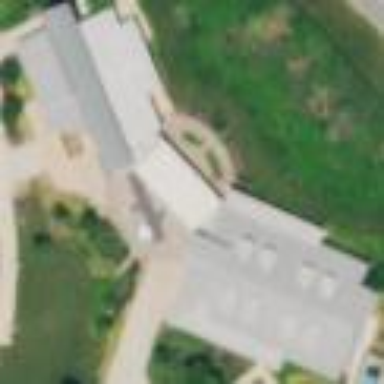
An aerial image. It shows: Building with toilets inside.